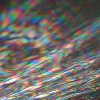
Label: sunburn